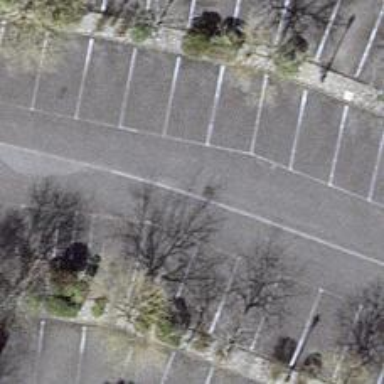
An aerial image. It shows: Road serving as parking aisle.